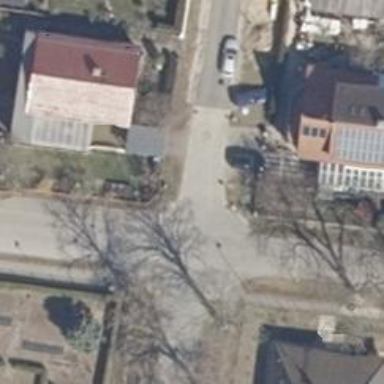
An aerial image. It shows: Residential road with asphalt surface.